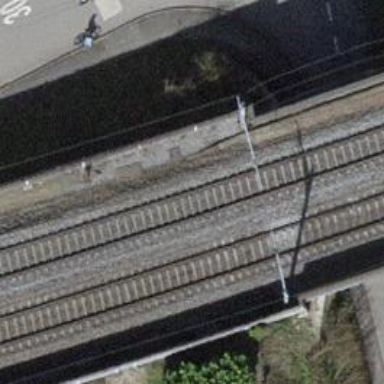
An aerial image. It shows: Single-track railway with electrified contact lines on embankment.